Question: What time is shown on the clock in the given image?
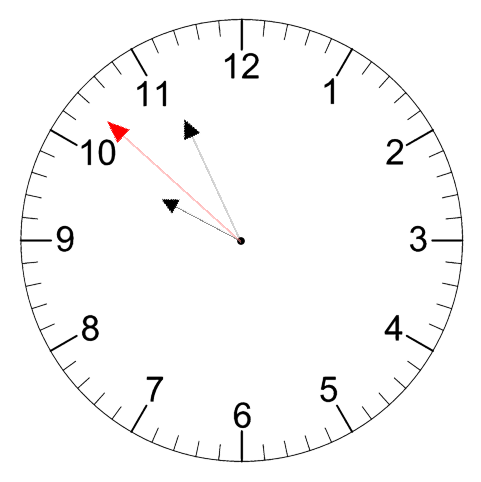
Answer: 09:55:52